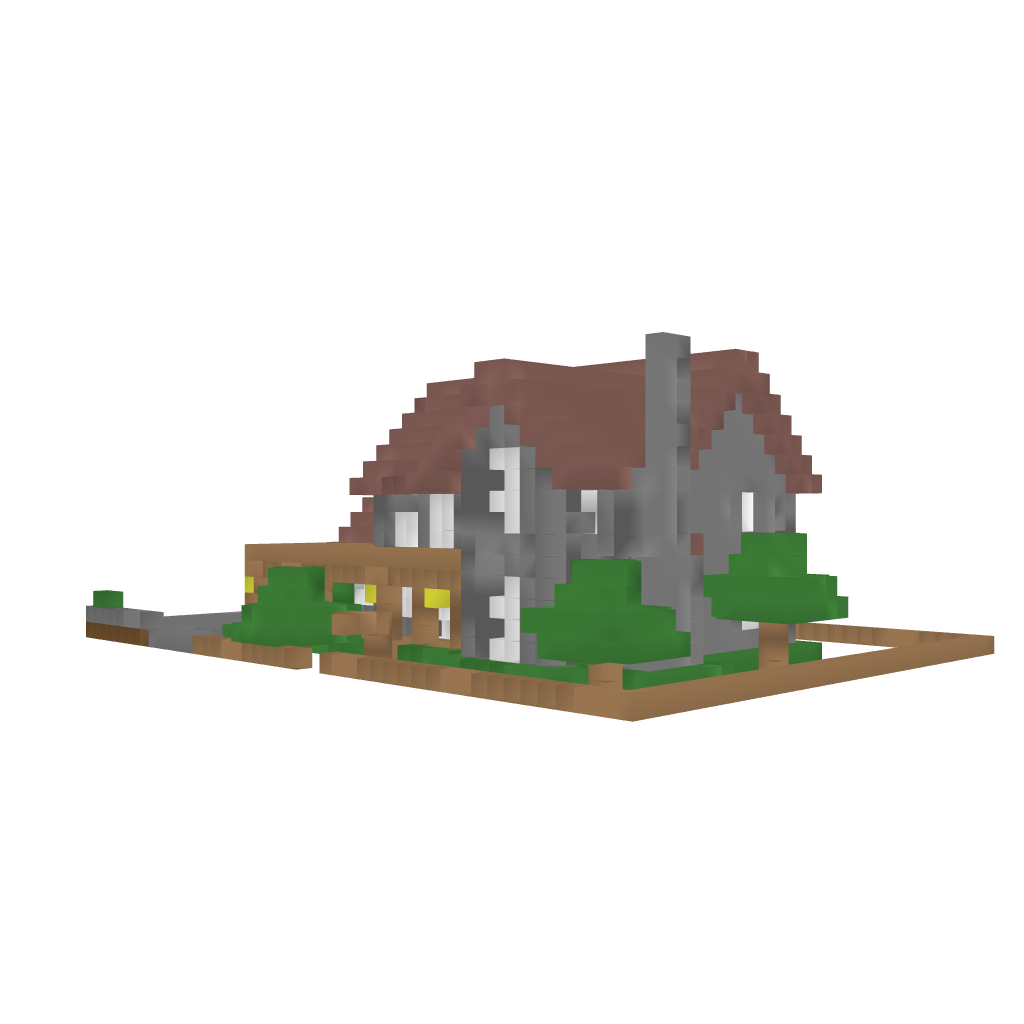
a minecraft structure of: Suburban Brick Home bad low quality